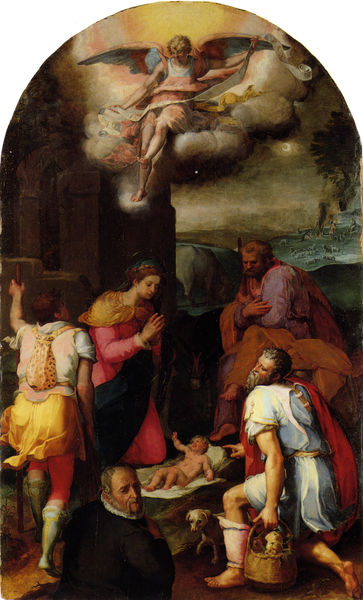
Titel: Anbetung der Hirten
Künstler: Peter Candid
Standort: Volterra
Institution: Dom
Schlagwörter: baum, blau, dunkel, feuer, flügel, gemälde, gestein, gott, himmel, mann, meer, schatten, umhang, wasser, weiß, wolken, frauen, gelb, grün, landschaft, ocker, stadt, braun, bunt, frau, geste, hintergrund, kleid, männer, orange, rücken, schwarz, szene, ölbild, blick, gebäude, haus, hund, rot, tier, tiere, tuch, wolke, mode, rock, alt, bart, architektur, bibel, halten, kragen, rahmen, stein, vollbart, bild, bildnis, hände, niederlande, portrait, öl, natur, vieh, kirche, sonne, gewand, gold, pose, sitzend, familie, gewänder, kind, gotik, renaissance, rosa, esel, engel, hellblau, liegen, bogen, stab, lila, violett, herde, kuh, baby, rundbogen, wetter, muskeln, zeitgenössisch, korb, robe, nazarener, grun, mond, ruine, schaf, knabe, glaube, religion, schweben, mauerwerk, knien, bürger, lauf, beten, gebet, altar, arkaden, kontraste, pfarrer, christus, jesus, knieend, andacht, priester, stall, antikisierend, maskulin, heiliger, schriftrolle, könige, tempel, fresko, rucksack, heilig, maria, anbetung, schafe, ochse, hirte, hirten, christentum, altarbild, christi, josef, joseph, geburt, krippe, erlöser, steigen, weihnachten, auf, ochs, heilige familie, jesuskind, stifter, christ, geburt christi, geschenke, den, jund, gaben, herab, schöpfung, kommunismus, christud, bethlehem, baltasar, heiliger gesit, noch, pos, jugn, berühmt, chriti, jeus, enegl, in, seinem, weder, seinen, baumn, zerfallenes haus, krippie